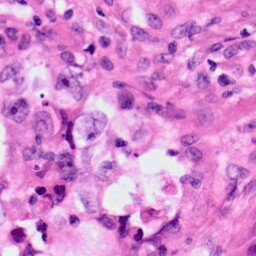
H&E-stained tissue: Lung